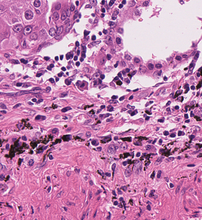
Tumor epithelial tissue: yes
Tumor-associated stroma tissue: yes
Normal tissue: no